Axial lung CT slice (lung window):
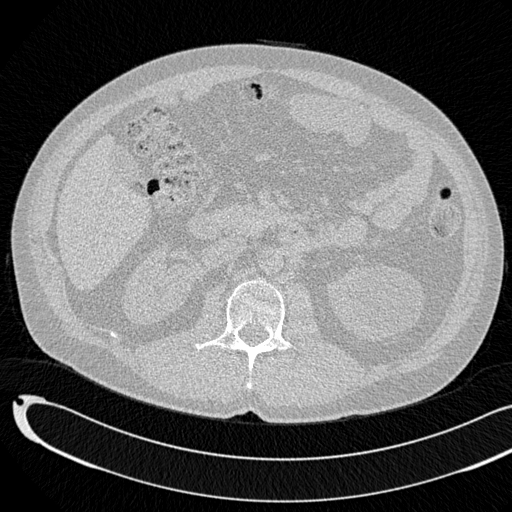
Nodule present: no